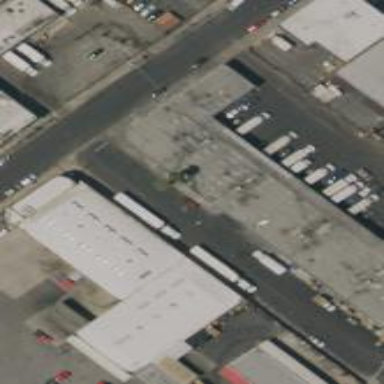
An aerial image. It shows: Warehouse.